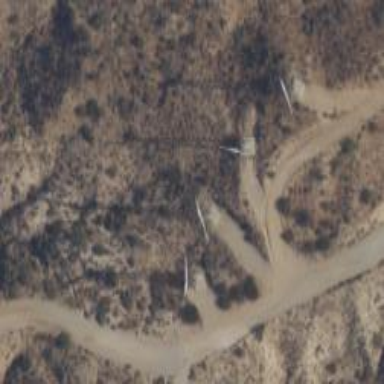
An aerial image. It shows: Horizontal axis wind turbine manufactured by Vestas.